Question: I am using Sencha Touch charts 1.0.0 for my project. I would like to add values on each bar in the column chart. Is is possible to do ?
For example, see the image: I would like to add the values for each bar.

Any help appreciated.
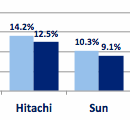
Answer: just add this in yoour series config
'''
label: {
display: 'outside',
field: 'score',
orientation: 'horizontal', // 'vertical'
text-anchor': 'middle'
}
'''